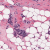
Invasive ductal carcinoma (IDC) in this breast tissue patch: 1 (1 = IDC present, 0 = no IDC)